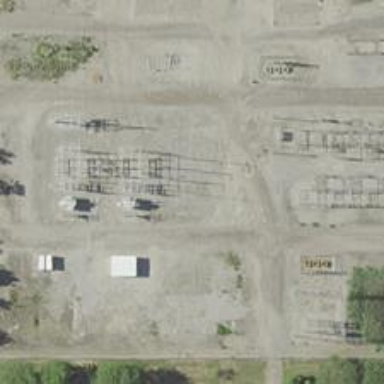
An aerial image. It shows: Power pole.